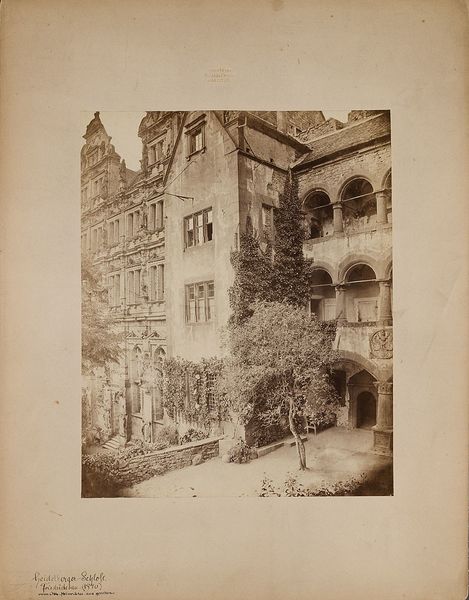
Titel: Heidelberger Schloss, Friedrichsbau vom Ottheinrichsbau aus gesehen
Künstler: Georg Maria Eckert
Standort: Hamburg
Institution: Museum für Kunst und Gewerbe Hamburg
Schlagwörter: baum, schloss, strauch, foto, fotografie, photographie, burg, photo, wappen, architekturfotografie, albumin, lichtbild, architekturphotographie, bildwerke, angewandte und bildende kunst, hessische systematik, bäume, sträucher, schwarzweißpositivverfahren, silbersalzverfahren, schwarzweißfotografie, albuminpapier, fassadendekorationen